Question: This code describes this expression -> '(a+b)(c+d)'. I used 2 summators, to first sum a and b, and then c and d. And then another one to multiply results. Unfortunately, I'm really bad at Verilog, so I'm unable to understand what's wrong.
'''
module automate(a,b,c,d,clk,start,result,ready);
parameter n=8;
input [7:0] a,b,c,d;
input start,clk;
output reg[17:0] result;
output reg ready;
reg[7:0] ra;
reg[7:0] rb;
reg[7:0] rc;
reg[7:0] rd;
reg[8:0] sm1;
reg[8:0] sm2;
reg[8:0] acc,q;
always@(posedge start)
begin
ra=a;
rb=b;
rc=c;
rd=d;
sm1=ra+rb;
sm2=rc+rd;
q=sm2;
acc=0;
ready=0;
repeat(9)
begin
@(posedge clk)
if(q[0])
acc=acc+sm1;
else
acc=acc;
q=q>>1;
q[8] = acc[0];
acc=acc>>1;
end
ready=1;
result={acc[8:0],q};
end
endmodule
'''
Testbench :
'''
module test_bench;
reg[7:0] a,b,c,d;
reg clk,start;
wire ready;
wire[17:0] result;
automate res(a,b,c,d,clk,start,result,ready);
initial begin
start = 0;
clk=0;
a=8'd7;
b=8'd5;
c=8'd9;
d=8'd3;
#30 start = 1;
wait(ready);
#20 start = 0;
#500 $finish;
end
always #10 clk=~clk;
endmodule
'''
but here's what I get:

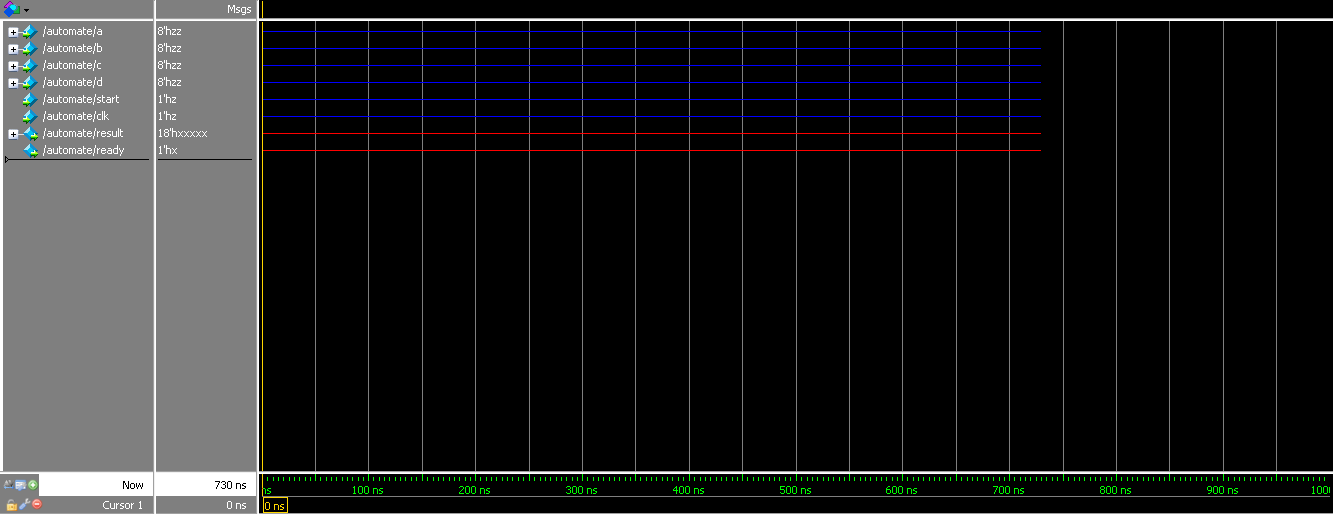
Answer: Your code is working fine as per @Matthew Taylor!!,
Simulation is might not be of TB, as it is top module, so your signals are 'X' and 'Z'.
'''
.....
automate res(a,b,c,d,clk,start,result,ready);
initial begin
$monitor (result, res.sm1, res.sm2); // added monitor system task
start = 0;
.....
'''
And just run it, you will see then output as below,
'''
# x x x
# x 12 12
# 144 12 12
'''
Even though, I would like to say, you are writing HDL code, a real Hardware so don't use 'repeat', use loop.
And if your requirement is just '(A+B) / (C+D)' then there is no use of clock.
For addition,
'''
always@(*)
begin
ra = 0;
rb = 0;
rc = 0;
sm1 = 0;
sm2 = 0;
result = 0;
if(start) begin
ra = a;
rb = b;
rc = c;
rd = d;
sm1 = ra + rb;
sm2 = rc + rd;
result = product(sm1, sm2);
end
end
'''
For function 'product' which will multiply 'sm1' and 'sm2' can be,
'''
function [17:0] product;
input [8:0] multiplier, multiplicand;
integer i;
begin
product = 0;
for(i=0; i<17; i=i+1)
if( multiplier[i] == 1'b1 )
product = product + ( multiplicand << i );
end
endfunction
'''
So I think start and ready would be asserted on same cycle. No sequential logic is there in your code, as of now.
Hope this will help you.
Edit:
for your second problem, use following transcript commands:
'''
vsim -novopt -c -do "add wave -r /*; run -all;" work.test_bench
add wave -r /*
run -all
'''